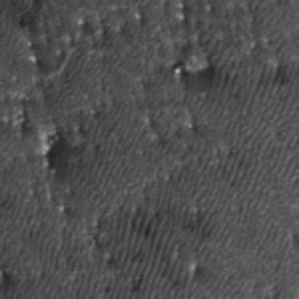
Label: frost